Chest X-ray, PA view. Patient: 30 years old, sex F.
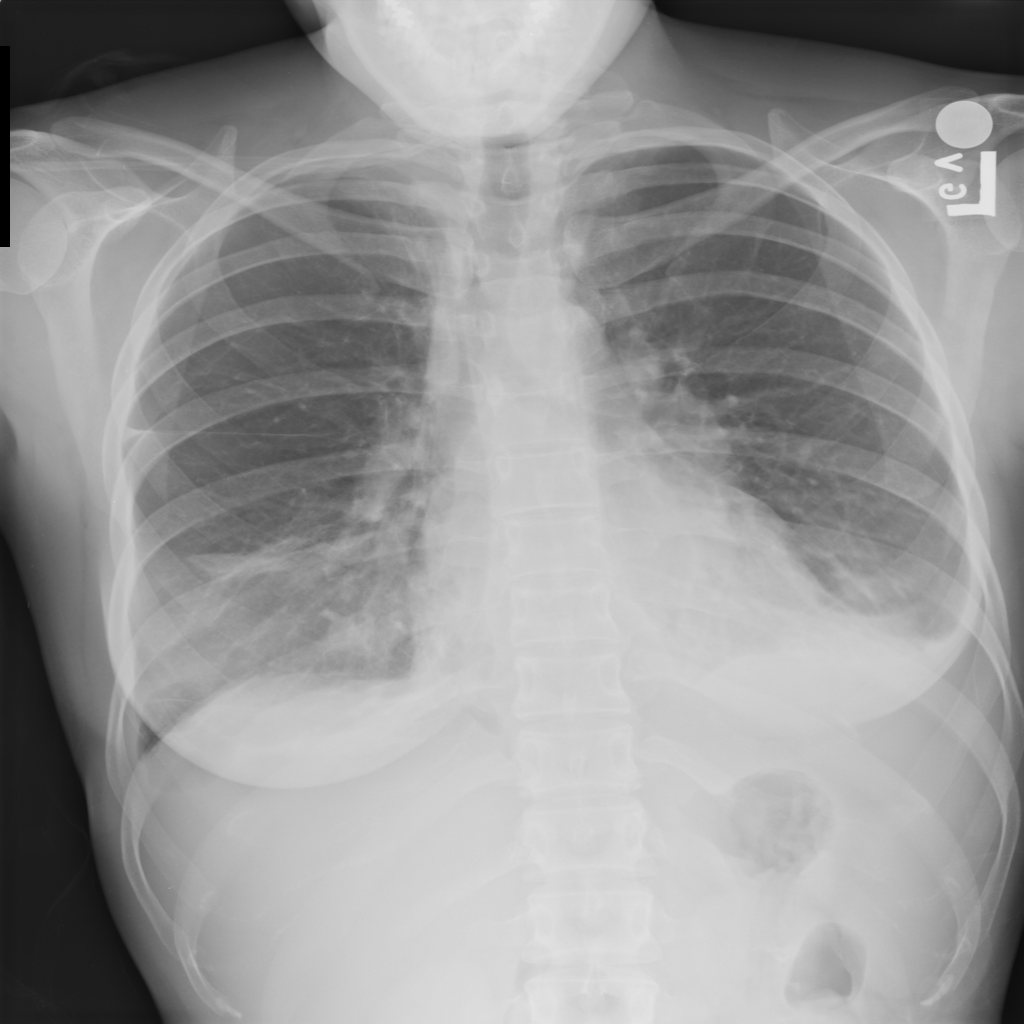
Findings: Atelectasis, Effusion